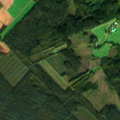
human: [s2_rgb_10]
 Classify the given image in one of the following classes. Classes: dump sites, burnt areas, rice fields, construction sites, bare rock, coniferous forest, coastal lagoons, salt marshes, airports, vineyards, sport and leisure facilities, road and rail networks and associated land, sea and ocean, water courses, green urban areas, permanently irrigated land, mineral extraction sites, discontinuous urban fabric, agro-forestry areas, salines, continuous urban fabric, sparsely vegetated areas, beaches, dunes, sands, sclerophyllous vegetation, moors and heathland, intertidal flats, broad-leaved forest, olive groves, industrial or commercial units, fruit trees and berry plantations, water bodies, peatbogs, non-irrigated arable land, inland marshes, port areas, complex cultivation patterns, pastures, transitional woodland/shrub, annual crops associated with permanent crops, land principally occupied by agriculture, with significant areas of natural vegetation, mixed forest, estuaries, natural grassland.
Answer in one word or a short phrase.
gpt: land principally occupied by agriculture, with significant areas of natural vegetation, coniferous forest, mixed forest, transitional woodland/shrub